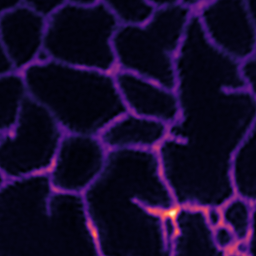
Label: Super-resolution ER image